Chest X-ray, PA view. Patient: 61 years old, sex M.
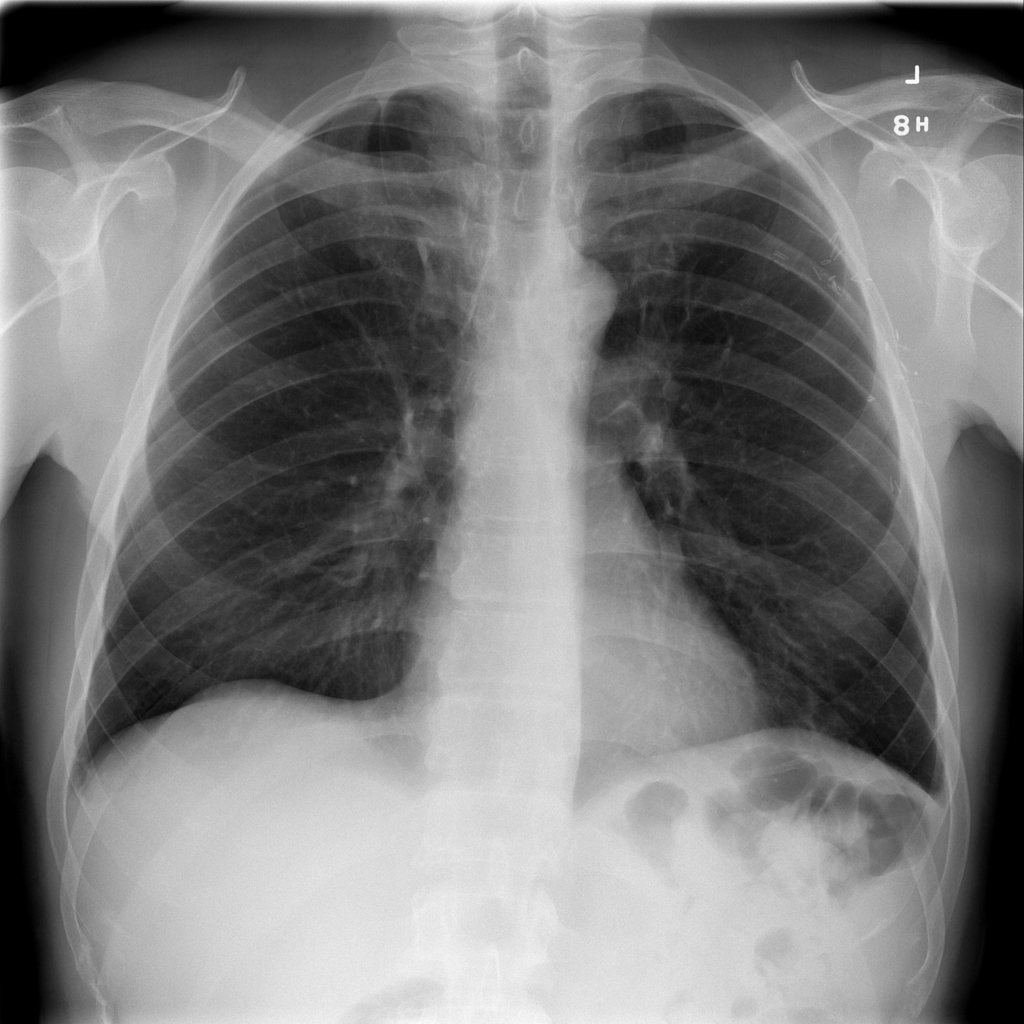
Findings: No Finding